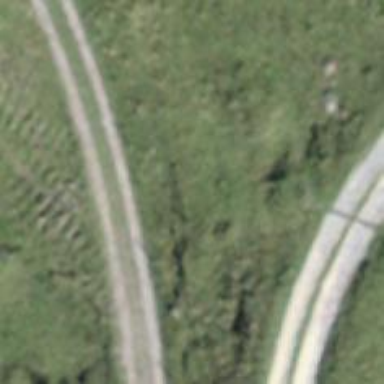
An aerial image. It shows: Track with grade 2 gravel surface.